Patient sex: M
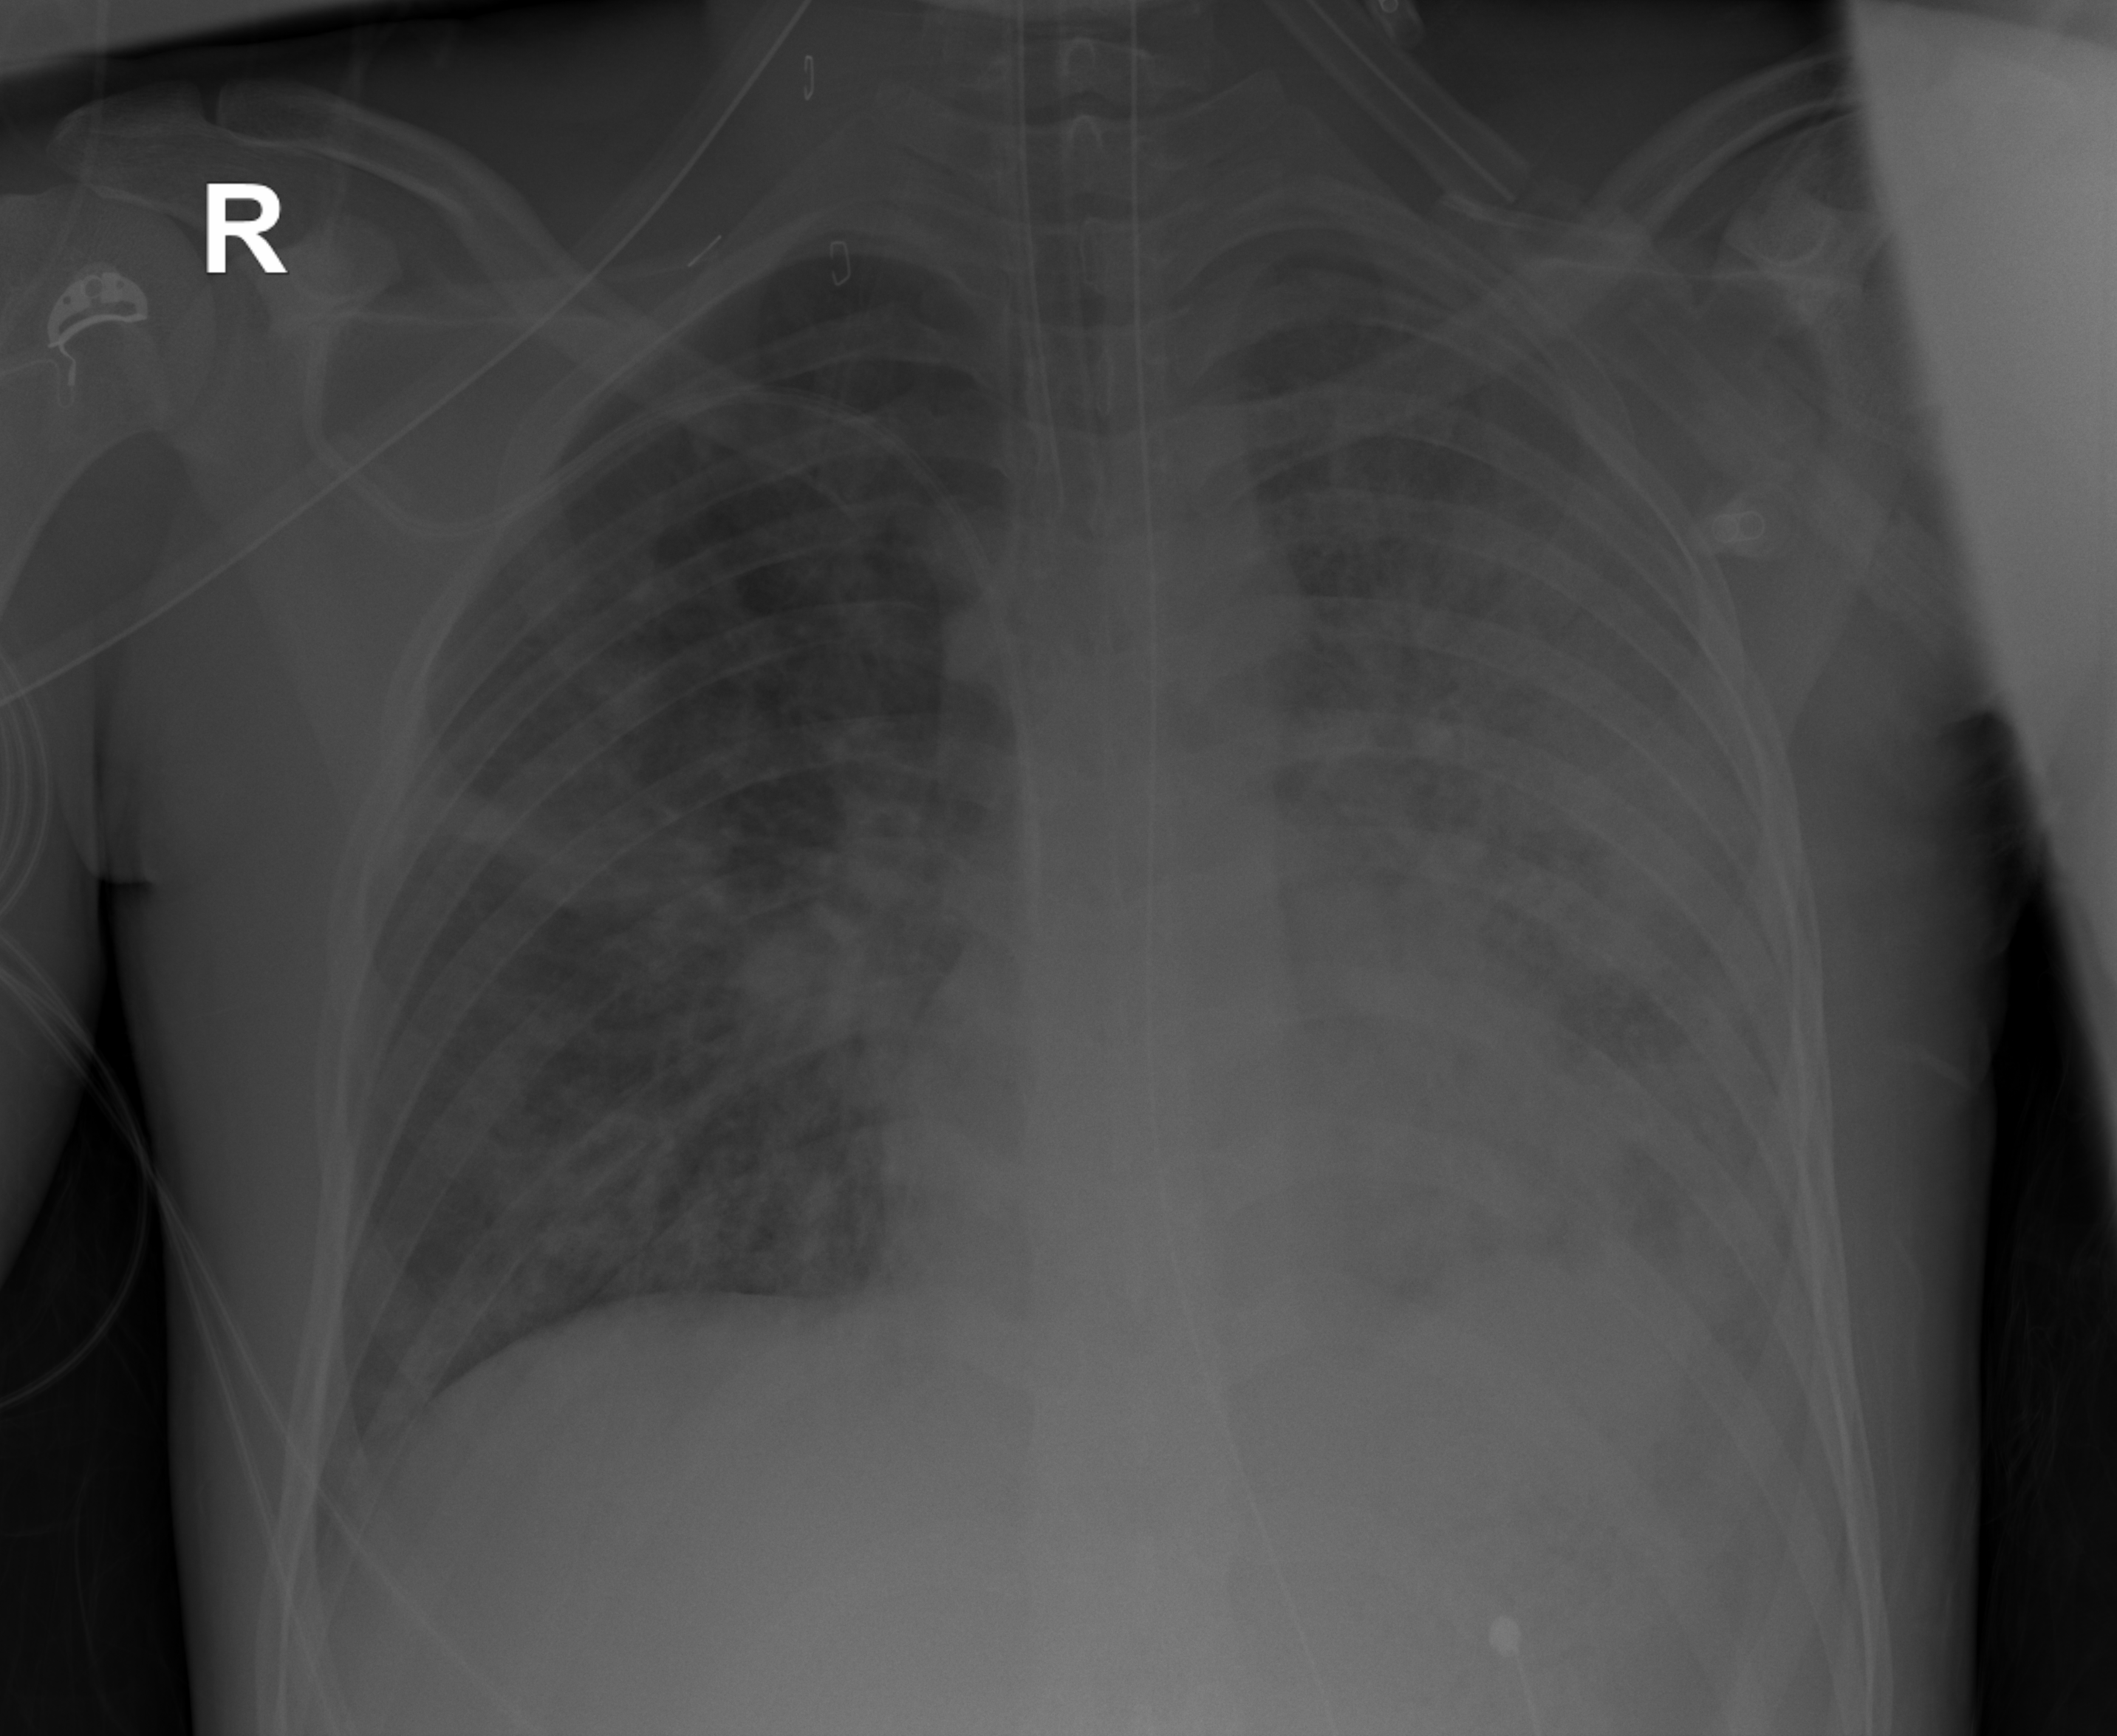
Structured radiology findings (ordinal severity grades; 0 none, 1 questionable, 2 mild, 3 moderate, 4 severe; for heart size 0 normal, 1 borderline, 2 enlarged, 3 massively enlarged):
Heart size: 0
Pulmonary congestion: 2
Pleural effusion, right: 0
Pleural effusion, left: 2
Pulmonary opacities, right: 3
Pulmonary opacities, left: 4
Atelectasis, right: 2
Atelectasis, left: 4